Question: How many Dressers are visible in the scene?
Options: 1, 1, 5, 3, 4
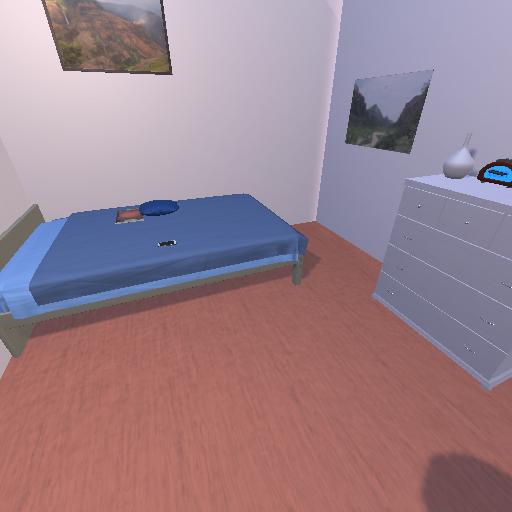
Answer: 1